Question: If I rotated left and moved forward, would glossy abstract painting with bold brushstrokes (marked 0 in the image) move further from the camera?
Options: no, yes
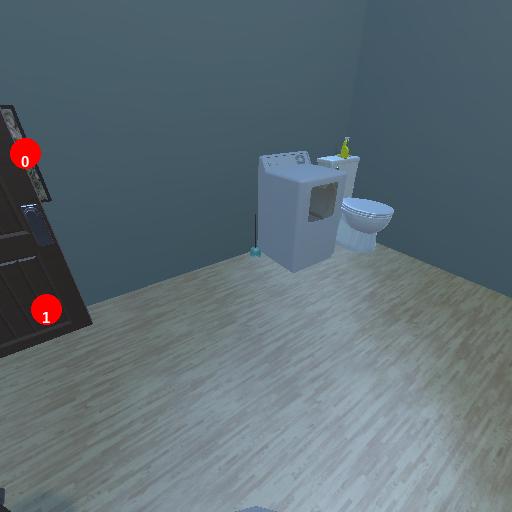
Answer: no